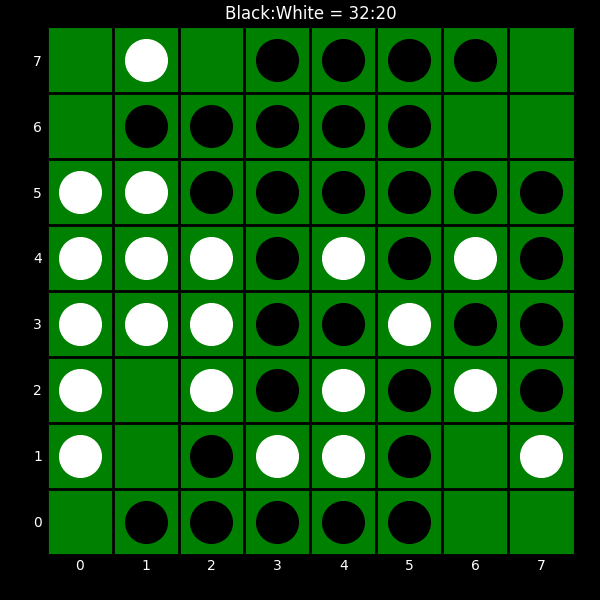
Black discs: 32
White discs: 20